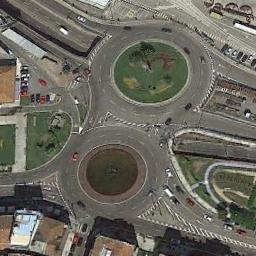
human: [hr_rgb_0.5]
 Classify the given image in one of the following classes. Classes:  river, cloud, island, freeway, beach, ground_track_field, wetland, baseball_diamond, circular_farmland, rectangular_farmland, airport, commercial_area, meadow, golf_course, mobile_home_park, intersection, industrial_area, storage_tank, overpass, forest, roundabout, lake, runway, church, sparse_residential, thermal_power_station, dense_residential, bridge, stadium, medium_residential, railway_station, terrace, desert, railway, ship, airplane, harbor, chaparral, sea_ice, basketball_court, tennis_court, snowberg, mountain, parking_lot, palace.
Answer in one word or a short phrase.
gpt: roundabout